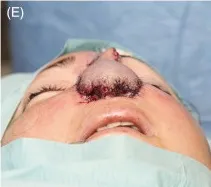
Intraoperative pictures from the 2nd stage. And after final cover with the preexpanded paramedian forehead flap.
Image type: medical_photograph (other_medical_photograph)